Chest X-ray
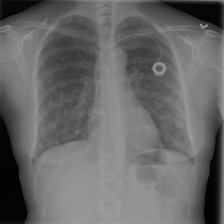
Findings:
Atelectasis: negative
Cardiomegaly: negative
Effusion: negative
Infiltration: negative
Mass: negative
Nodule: positive
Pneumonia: negative
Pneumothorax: negative
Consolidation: negative
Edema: negative
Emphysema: negative
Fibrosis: negative
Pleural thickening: negative
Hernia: negative